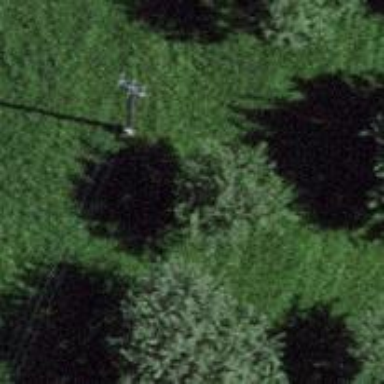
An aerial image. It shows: Power pole.